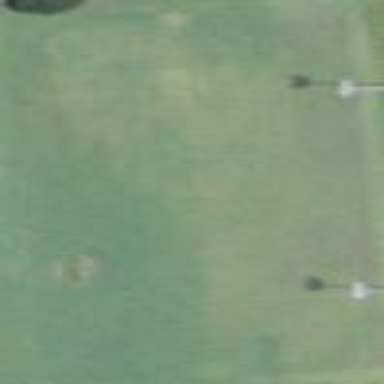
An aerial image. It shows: Soccer pitch for outdoor sports and leisure activities.